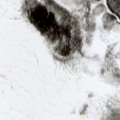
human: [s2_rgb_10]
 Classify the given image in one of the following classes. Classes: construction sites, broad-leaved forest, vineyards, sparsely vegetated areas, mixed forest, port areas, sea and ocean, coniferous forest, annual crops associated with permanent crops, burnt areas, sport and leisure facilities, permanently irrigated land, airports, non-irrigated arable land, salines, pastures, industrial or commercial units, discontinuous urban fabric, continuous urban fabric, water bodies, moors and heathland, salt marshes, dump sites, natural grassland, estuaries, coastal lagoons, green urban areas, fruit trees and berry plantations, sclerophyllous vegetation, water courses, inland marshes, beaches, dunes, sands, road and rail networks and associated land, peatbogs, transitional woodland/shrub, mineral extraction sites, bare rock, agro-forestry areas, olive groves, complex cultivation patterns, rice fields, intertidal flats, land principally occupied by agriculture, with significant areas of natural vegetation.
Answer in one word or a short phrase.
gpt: coniferous forest, mixed forest, peatbogs